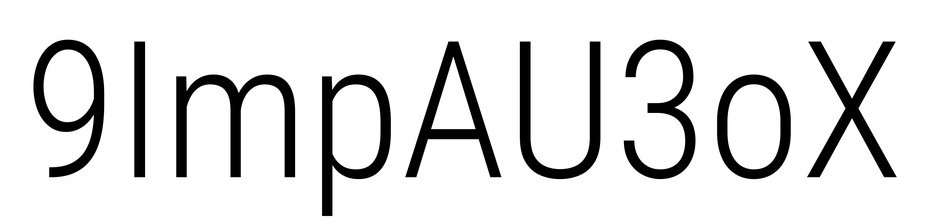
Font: Roboto_Condensed_Light